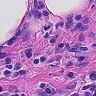
Metastatic tissue present: yes